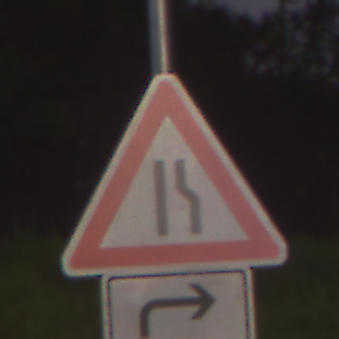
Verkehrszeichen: EinseitigVerengteFahrbahnRechts
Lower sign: RichtungsangabeDurchPfeile5
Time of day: Night
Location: Outdoor (Suburban)
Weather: PartlyCloudy
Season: NotSpecified
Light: Artificial